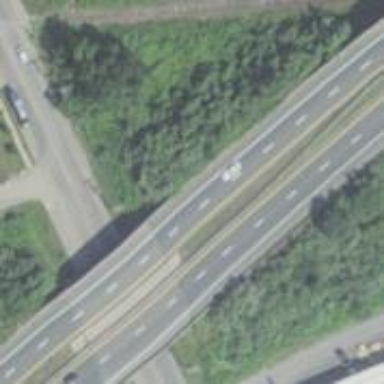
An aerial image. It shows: View of motorway.